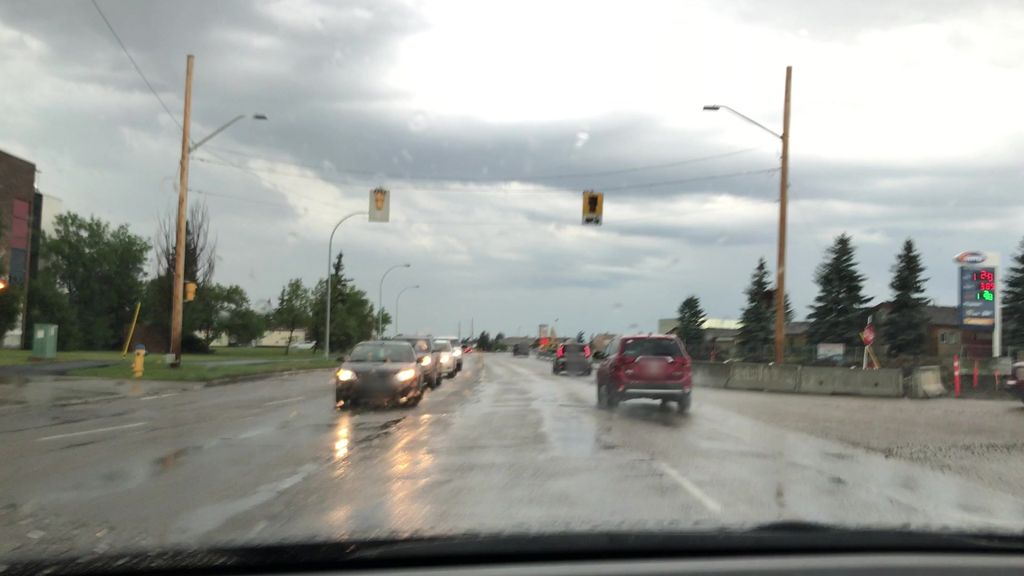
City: edmonton